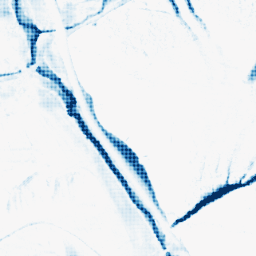
Category: morphological
Decomposition family: morphological_ellipse
Decomposition parameters: operation: closing
width: 10
height: 30
Upsampling method: sinc_hamming
Upsampling parameters: scale: 8
kernel_size: 8
Upsampling scale: 8